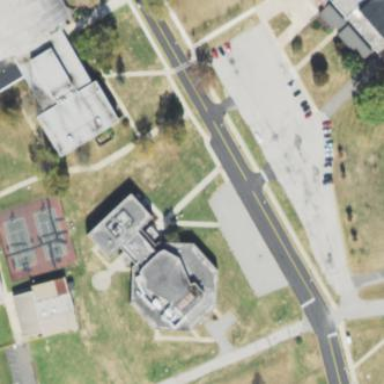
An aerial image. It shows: School building with arts center.